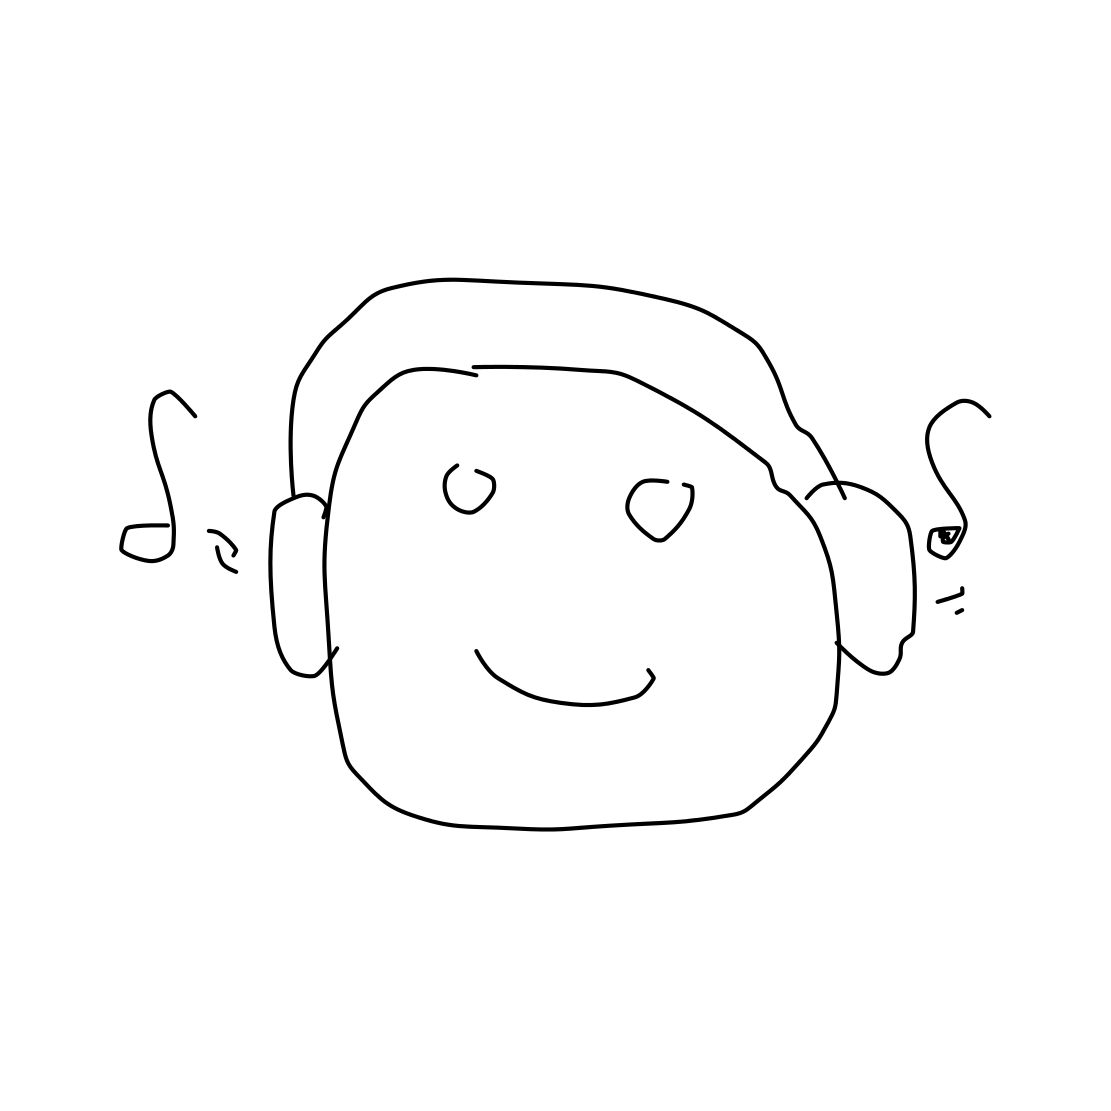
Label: head-phones